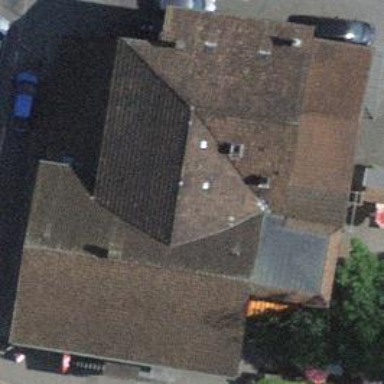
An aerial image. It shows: Restaurant in building.